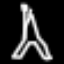
Label: The Eiffel Tower